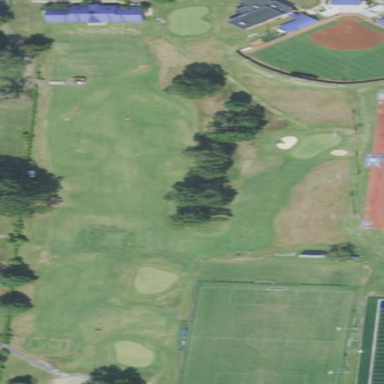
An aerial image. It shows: Golf course surrounded by greenery.